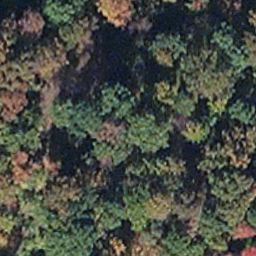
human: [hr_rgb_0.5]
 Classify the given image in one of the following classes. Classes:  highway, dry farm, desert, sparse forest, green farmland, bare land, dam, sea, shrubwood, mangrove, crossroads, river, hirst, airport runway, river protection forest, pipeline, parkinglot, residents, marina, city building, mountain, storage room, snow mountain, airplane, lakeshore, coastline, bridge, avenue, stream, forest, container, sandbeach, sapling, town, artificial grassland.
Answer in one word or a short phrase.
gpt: mangrove